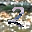
Label: 2